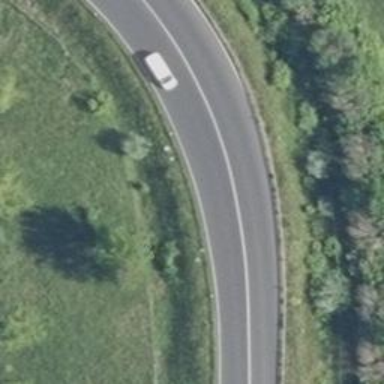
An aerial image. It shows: Asphalt motorway link.